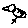
Label: bird